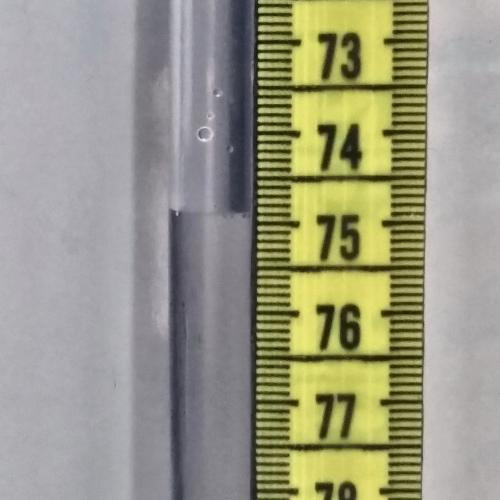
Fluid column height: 74.9 cm